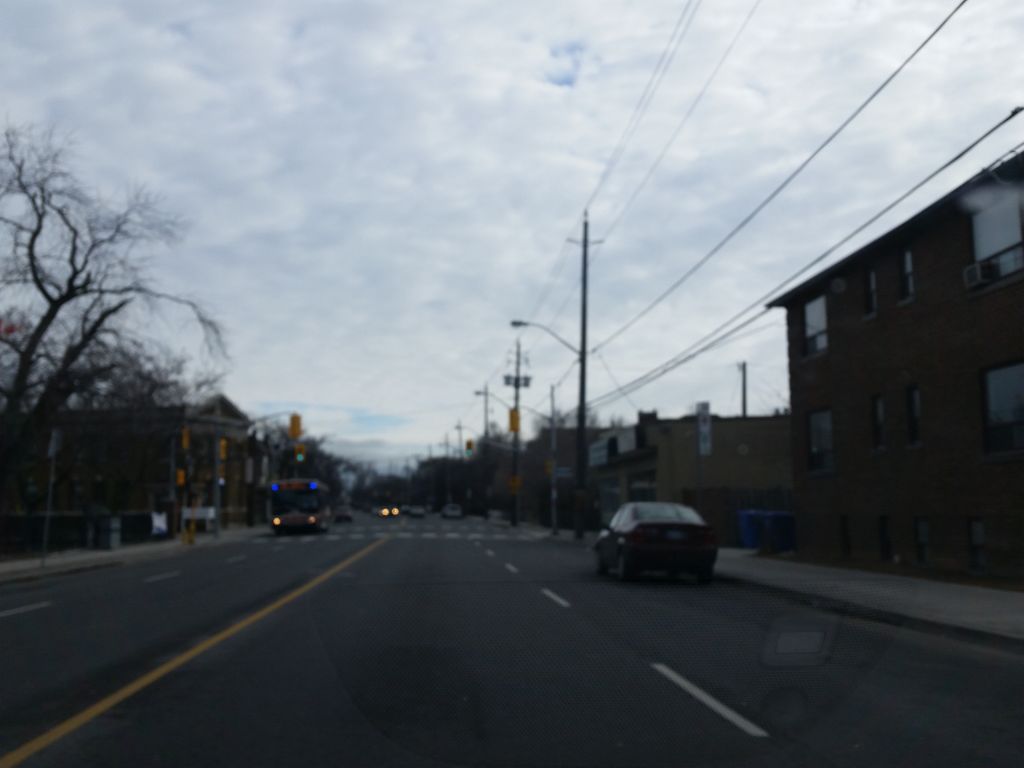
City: toronto